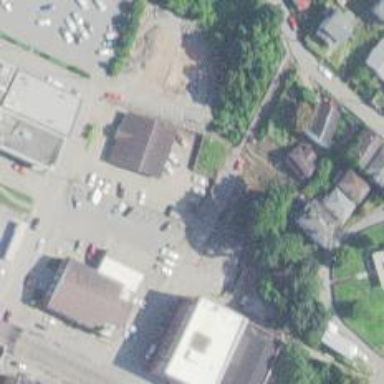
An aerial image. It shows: Post office.